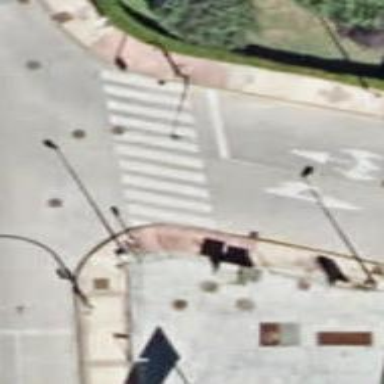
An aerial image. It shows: Road with traffic signals.